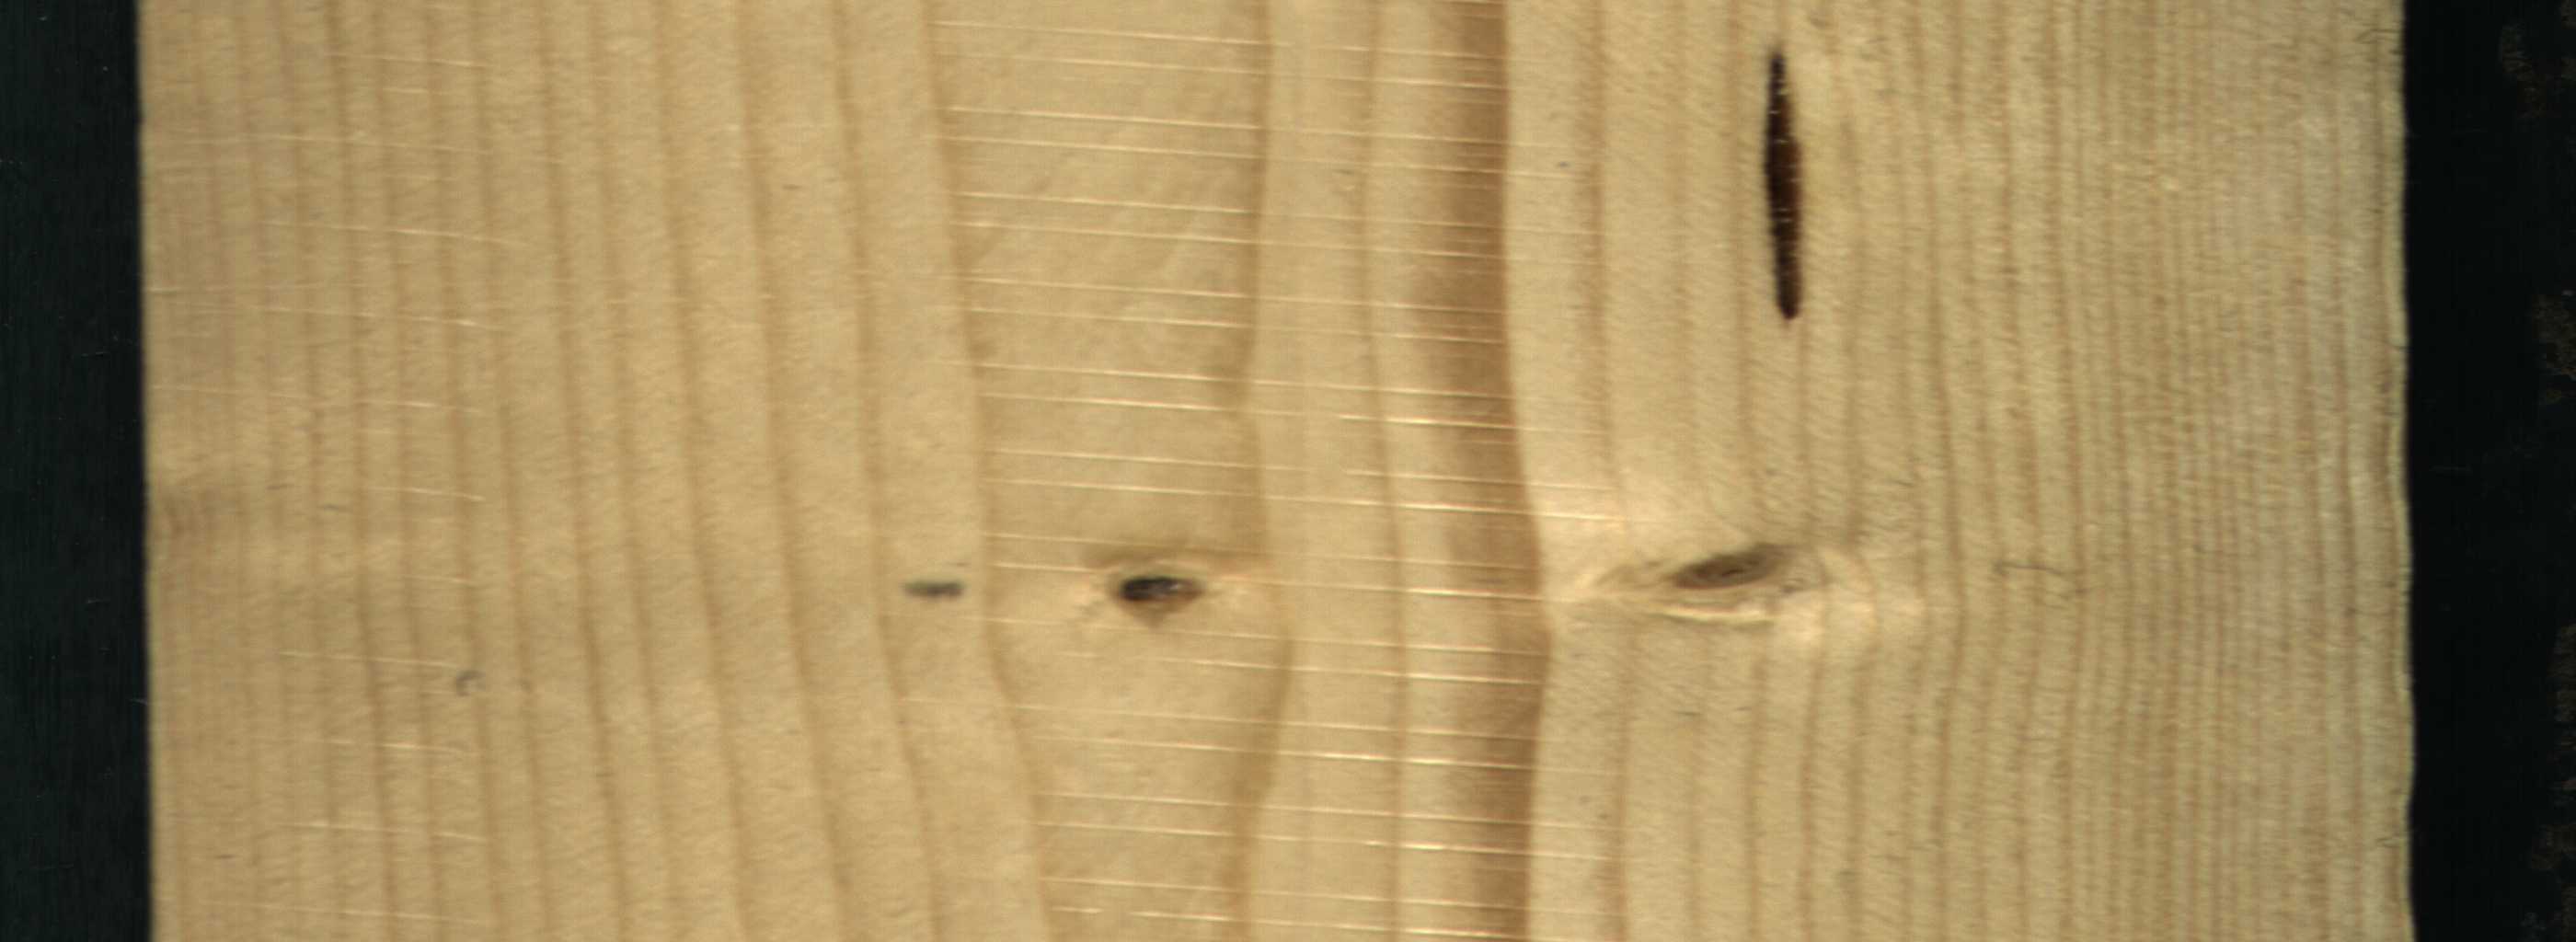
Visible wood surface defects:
resin
Dead_Knot
Live_Knot